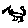
Label: cat